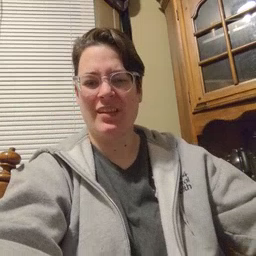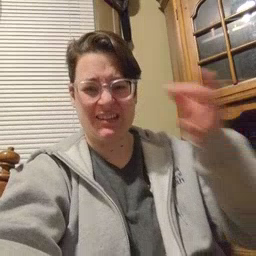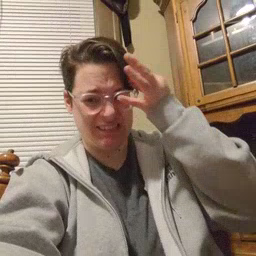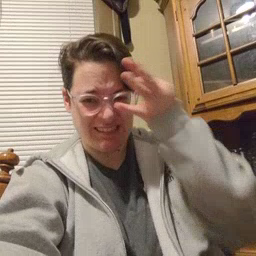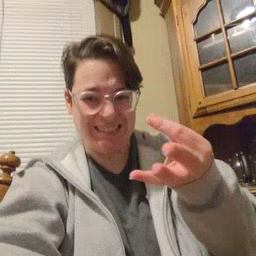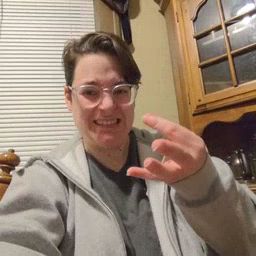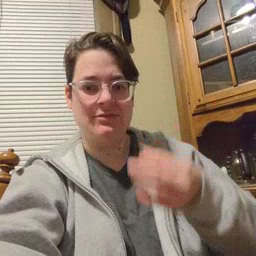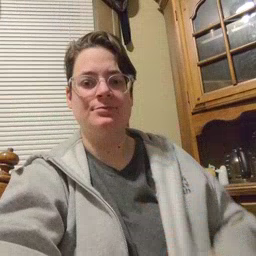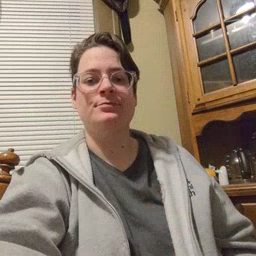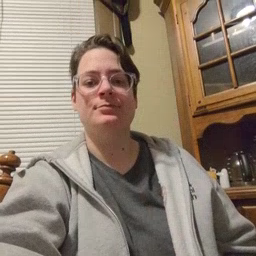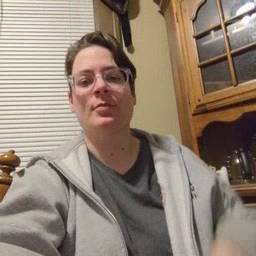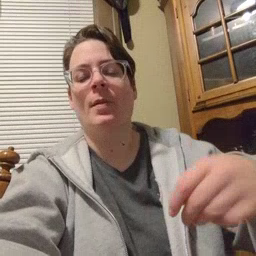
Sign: close